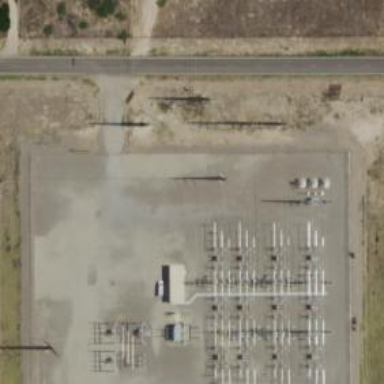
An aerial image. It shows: Substation surrounded by fence.